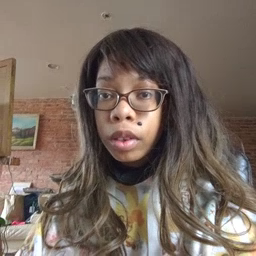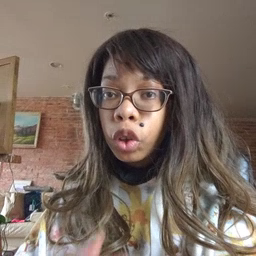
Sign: quiet